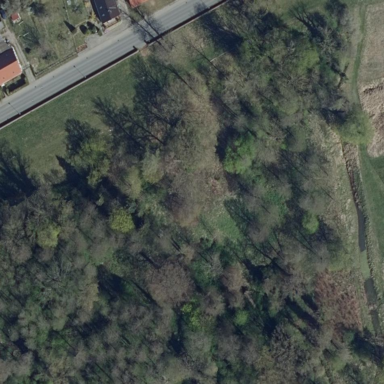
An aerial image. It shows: Woodland area used for animal keeping.